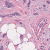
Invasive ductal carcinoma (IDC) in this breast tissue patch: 1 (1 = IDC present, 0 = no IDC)